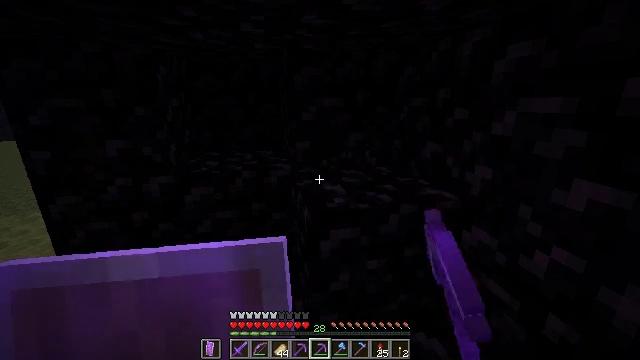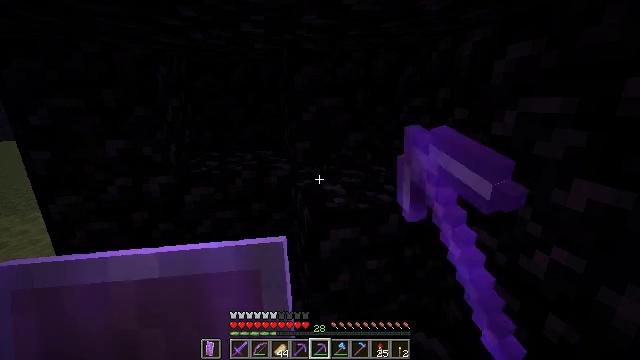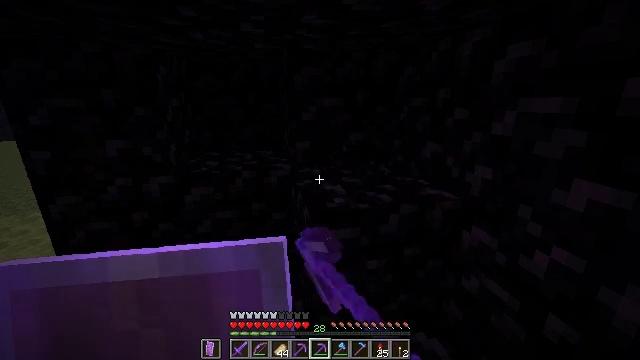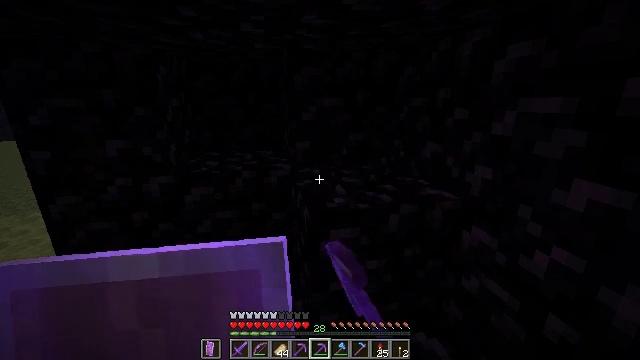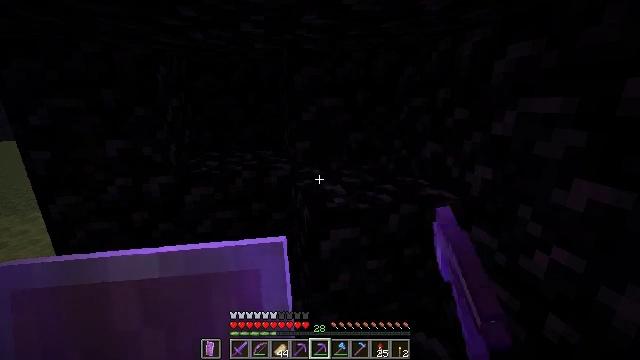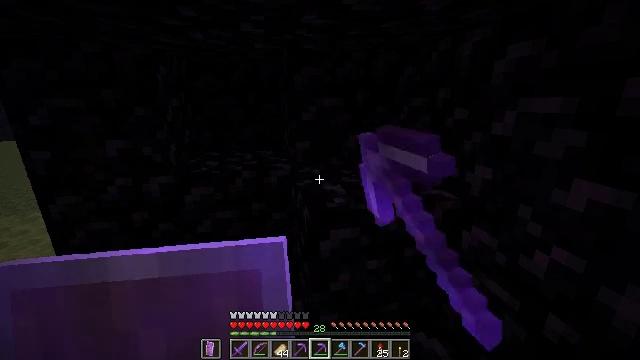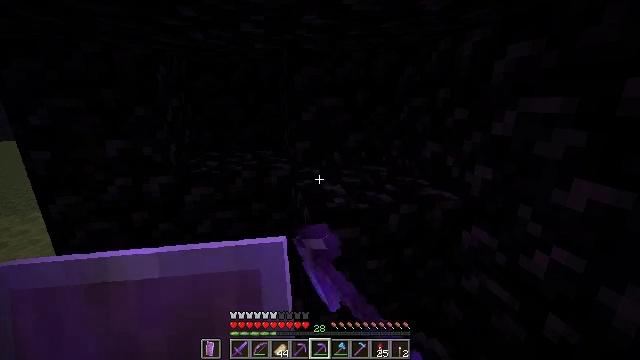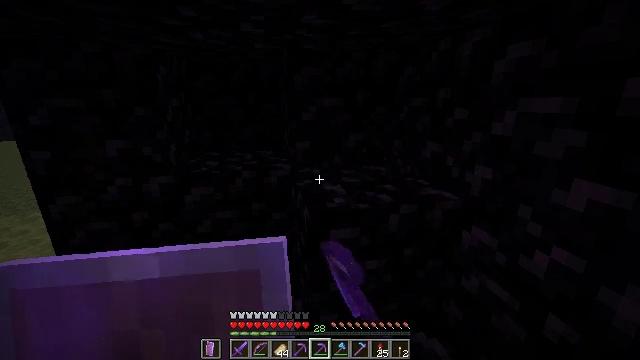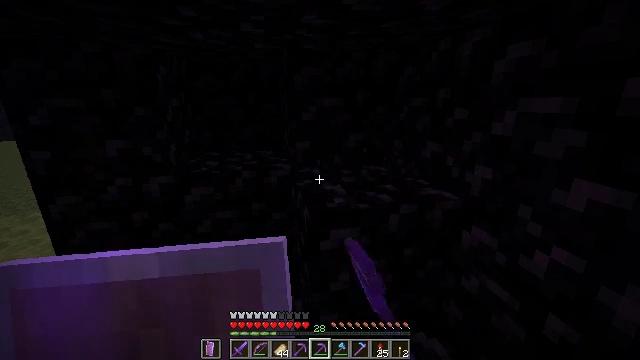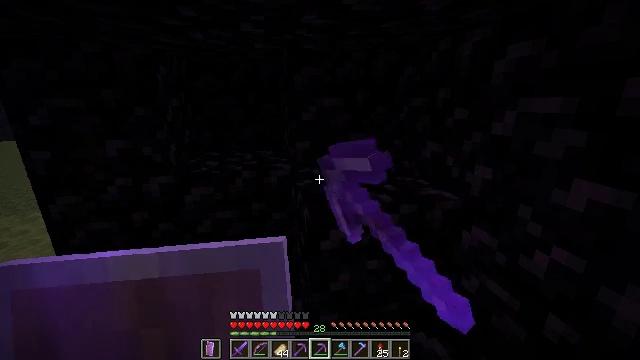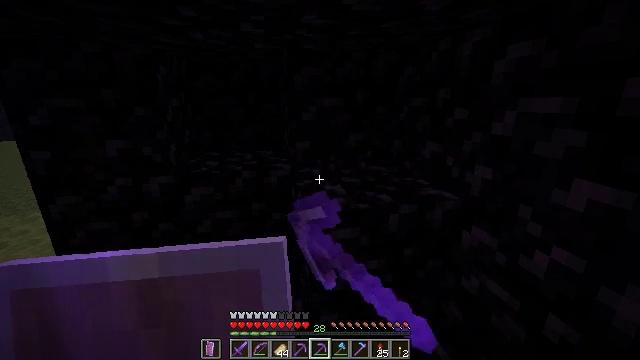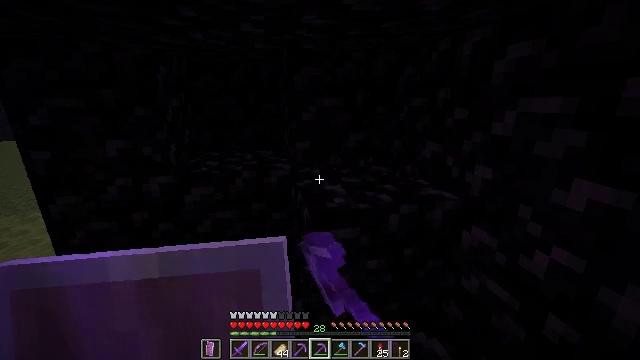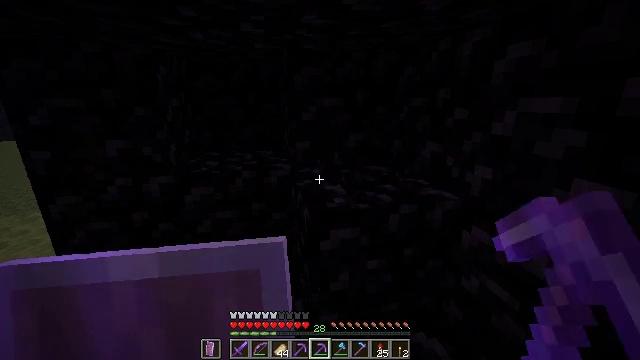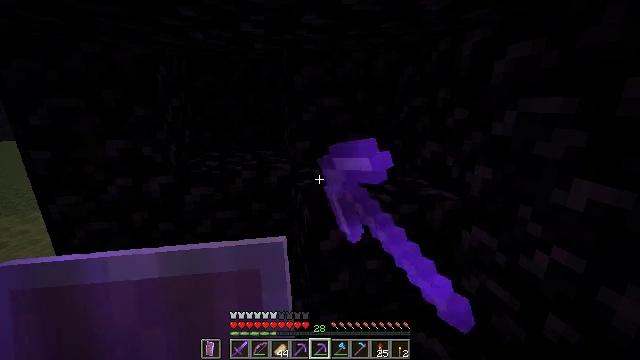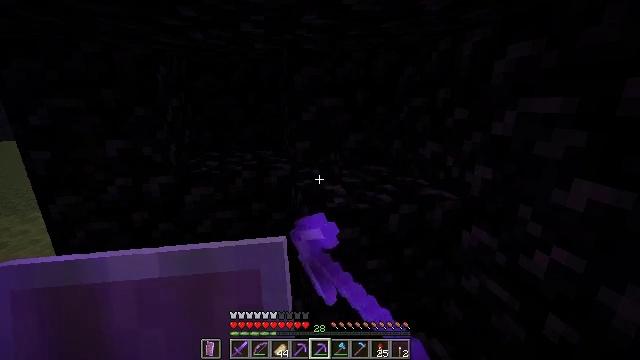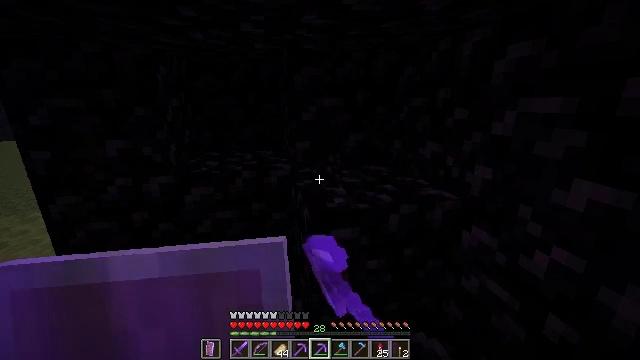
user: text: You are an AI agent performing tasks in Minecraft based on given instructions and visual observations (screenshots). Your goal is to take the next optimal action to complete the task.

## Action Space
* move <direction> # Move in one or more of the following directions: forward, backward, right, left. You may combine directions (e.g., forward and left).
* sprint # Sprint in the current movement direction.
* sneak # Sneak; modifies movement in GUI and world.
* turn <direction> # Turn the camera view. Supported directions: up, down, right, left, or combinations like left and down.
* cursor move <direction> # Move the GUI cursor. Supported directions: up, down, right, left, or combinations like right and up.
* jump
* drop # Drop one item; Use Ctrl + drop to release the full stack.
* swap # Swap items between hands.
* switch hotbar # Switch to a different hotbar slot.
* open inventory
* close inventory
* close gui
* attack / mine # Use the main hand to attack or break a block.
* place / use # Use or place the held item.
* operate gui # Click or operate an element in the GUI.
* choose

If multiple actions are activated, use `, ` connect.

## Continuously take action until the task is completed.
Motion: motion action
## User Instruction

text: Harvest obsidian for portal building.
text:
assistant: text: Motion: attack / mine
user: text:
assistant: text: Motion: attack / mine
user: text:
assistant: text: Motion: attack / mine
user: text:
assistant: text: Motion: attack / mine
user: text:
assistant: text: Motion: attack / mine
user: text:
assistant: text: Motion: attack / mine
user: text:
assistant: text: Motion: attack / mine
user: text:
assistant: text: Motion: attack / mine
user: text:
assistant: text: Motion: attack / mine
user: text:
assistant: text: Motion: attack / mine
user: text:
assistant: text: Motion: attack / mine
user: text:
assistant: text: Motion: attack / mine
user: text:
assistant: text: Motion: attack / mine
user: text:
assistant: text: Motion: attack / mine
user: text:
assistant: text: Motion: attack / mine
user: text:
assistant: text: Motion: attack / mine
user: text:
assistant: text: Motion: attack / mine
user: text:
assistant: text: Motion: attack / mine
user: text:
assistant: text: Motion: attack / mine
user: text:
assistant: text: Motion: attack / mine
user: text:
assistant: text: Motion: attack / mine
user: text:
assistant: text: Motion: attack / mine
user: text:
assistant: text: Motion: attack / mine
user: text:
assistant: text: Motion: attack / mine
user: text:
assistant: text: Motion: attack / mine
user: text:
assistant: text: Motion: attack / mine
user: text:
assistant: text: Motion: attack / mine
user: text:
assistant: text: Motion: attack / mine
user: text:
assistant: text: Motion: attack / mine
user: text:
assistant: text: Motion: attack / mine